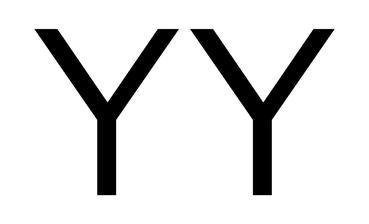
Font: InstrumentSans_Regular